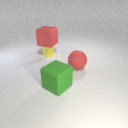
small yellow metal cylinder to the left of large red rubber sphere